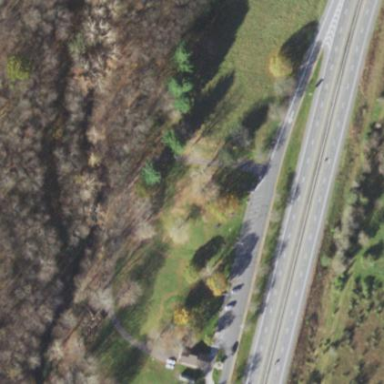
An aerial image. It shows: Rest area along the road.